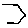
Label: hexagon